Field crop: maize
Growth stage: 2
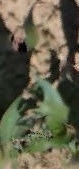
Species: maize